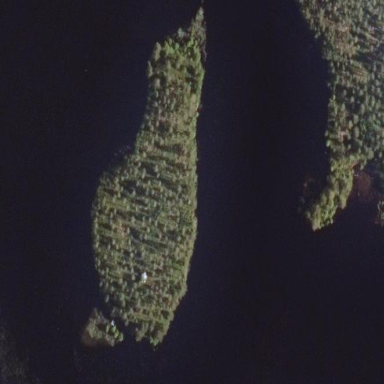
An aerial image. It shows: Islet covered with needle-leaved woodland.